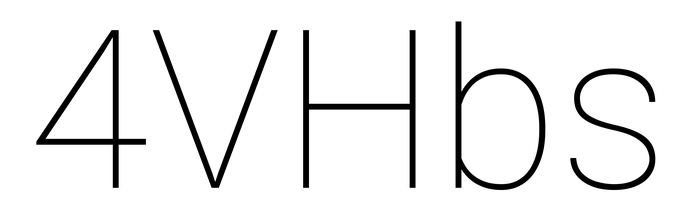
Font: Roboto_Thin